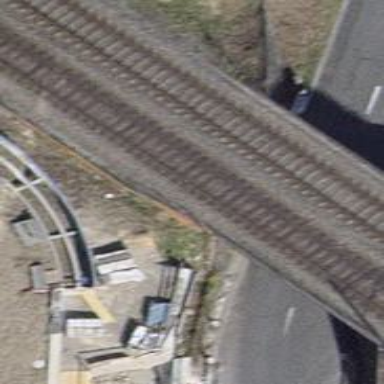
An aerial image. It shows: Single-track railway bridge with electrified contact line.